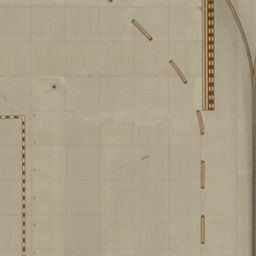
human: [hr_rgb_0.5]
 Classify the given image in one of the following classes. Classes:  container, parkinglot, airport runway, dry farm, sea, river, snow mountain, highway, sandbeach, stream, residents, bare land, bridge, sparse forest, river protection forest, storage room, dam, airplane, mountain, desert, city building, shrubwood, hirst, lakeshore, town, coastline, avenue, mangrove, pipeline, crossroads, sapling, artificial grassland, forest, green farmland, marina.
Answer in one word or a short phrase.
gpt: airport runway